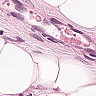
Metastatic tissue present: yes